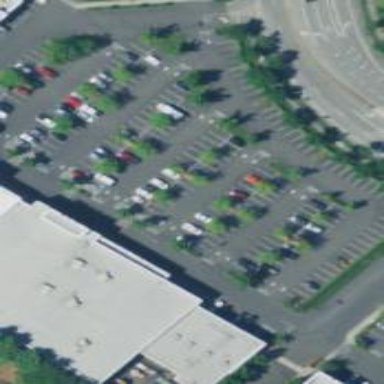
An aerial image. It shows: Parking space.